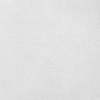
Atmospheric dust classification: dusty